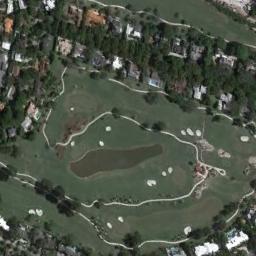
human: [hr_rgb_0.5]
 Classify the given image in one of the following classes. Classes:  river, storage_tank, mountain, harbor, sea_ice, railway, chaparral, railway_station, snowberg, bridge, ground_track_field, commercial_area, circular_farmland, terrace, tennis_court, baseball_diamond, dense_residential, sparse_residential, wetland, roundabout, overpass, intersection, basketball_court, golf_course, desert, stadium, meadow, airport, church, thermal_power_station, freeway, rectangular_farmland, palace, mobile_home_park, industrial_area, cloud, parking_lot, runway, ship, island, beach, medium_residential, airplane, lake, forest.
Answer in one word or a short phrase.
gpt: golf_course